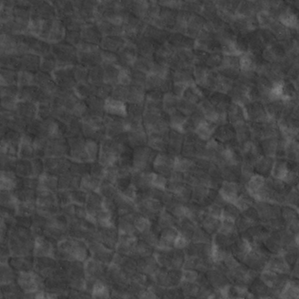
Label: non_frost